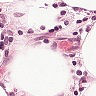
Metastatic tissue present: no